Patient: sex M, age 47
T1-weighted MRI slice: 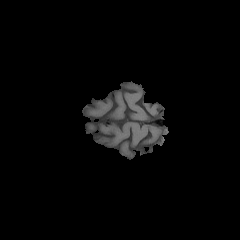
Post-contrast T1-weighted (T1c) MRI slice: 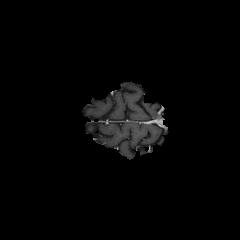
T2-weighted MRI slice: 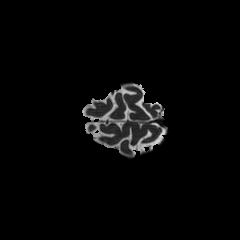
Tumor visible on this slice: no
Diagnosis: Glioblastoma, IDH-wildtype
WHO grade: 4